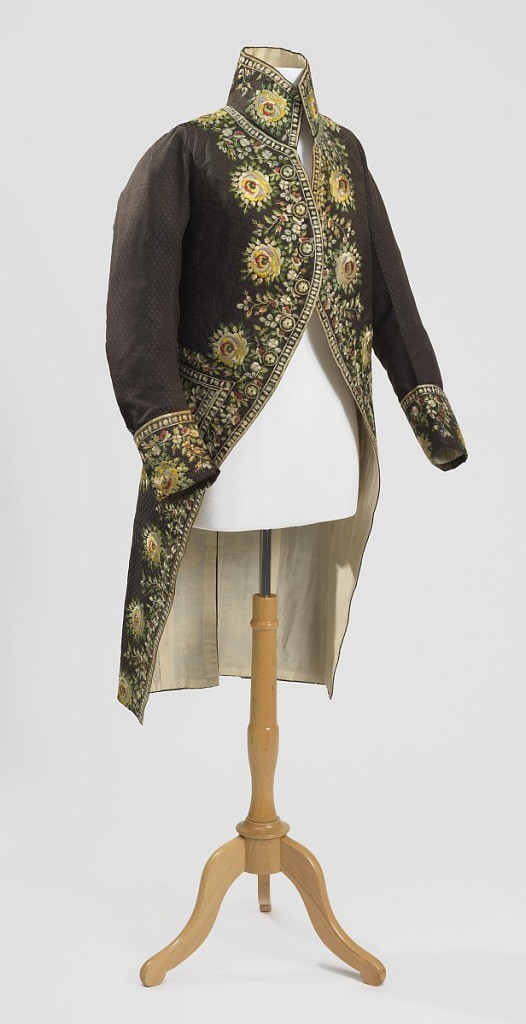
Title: Man's coat
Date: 1785–1790
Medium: silk Technique: compound weave, embroidered
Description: Coat of changeable brown and blue silk faille with small ovals. Embroidered with floral motif in polychrome silk.